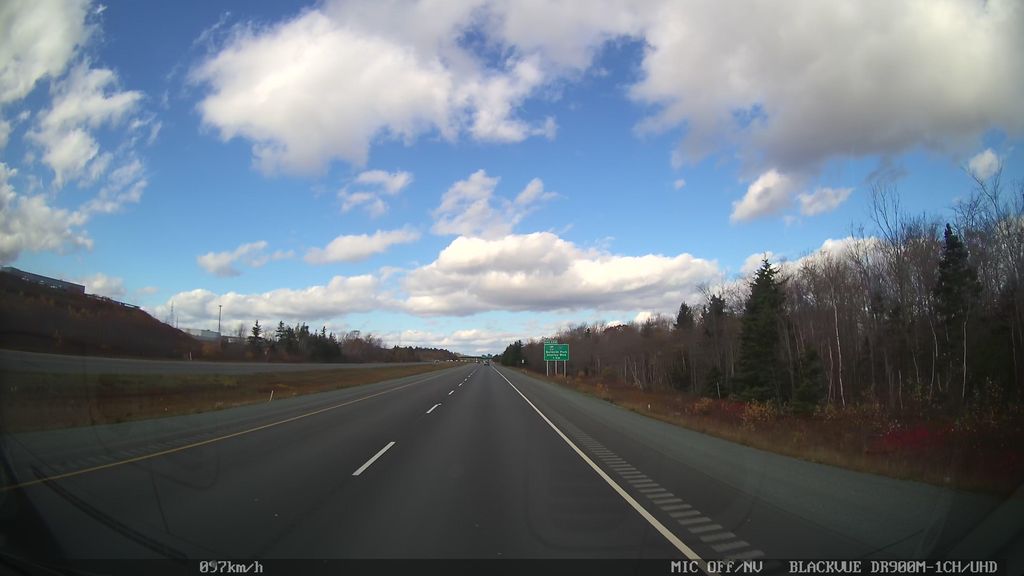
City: halifax